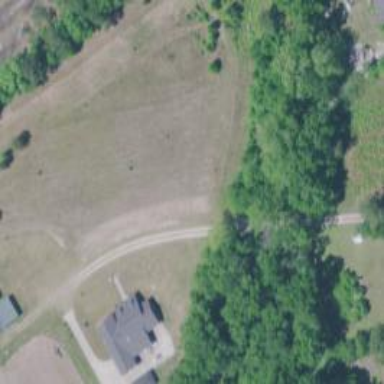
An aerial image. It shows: Driveway.